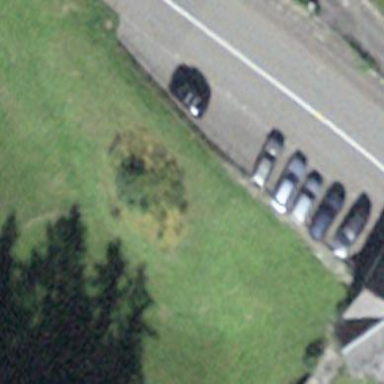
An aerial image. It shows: Parking area with surface.